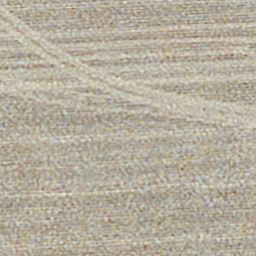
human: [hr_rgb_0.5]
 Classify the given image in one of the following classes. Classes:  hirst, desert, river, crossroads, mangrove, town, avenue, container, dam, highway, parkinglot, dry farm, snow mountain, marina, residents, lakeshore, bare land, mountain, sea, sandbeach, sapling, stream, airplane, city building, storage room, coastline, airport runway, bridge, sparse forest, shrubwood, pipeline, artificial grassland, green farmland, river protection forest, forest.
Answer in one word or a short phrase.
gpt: dry farm